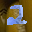
Label: 2